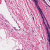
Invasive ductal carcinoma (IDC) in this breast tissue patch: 0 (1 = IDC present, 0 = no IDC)